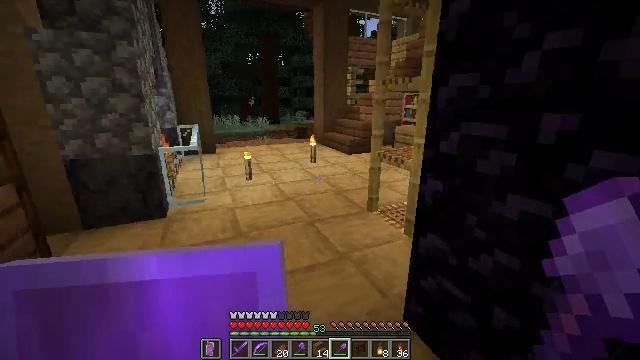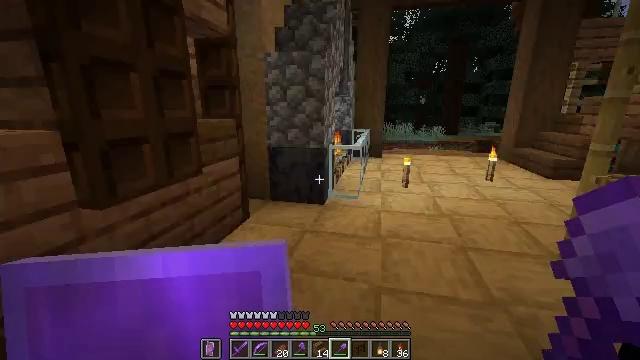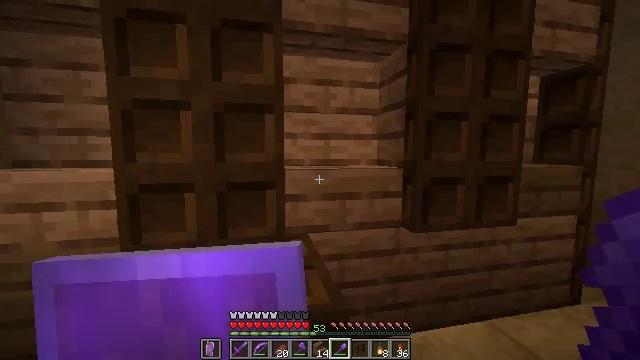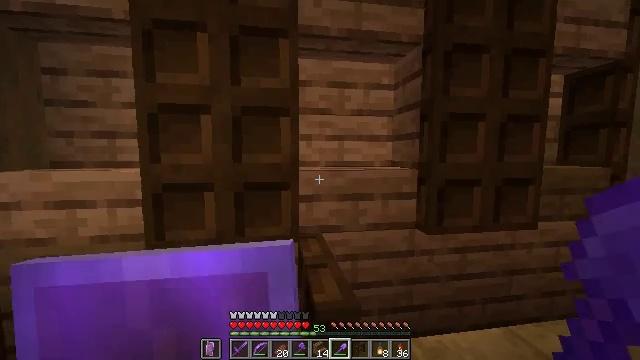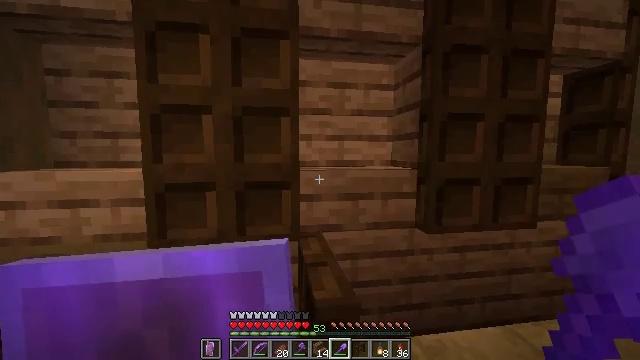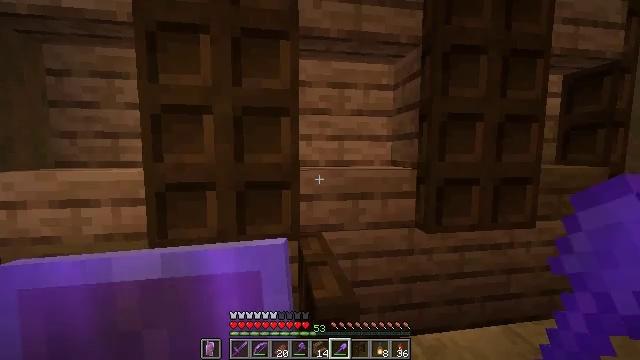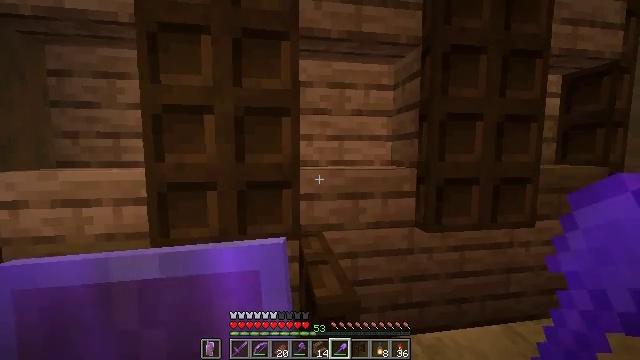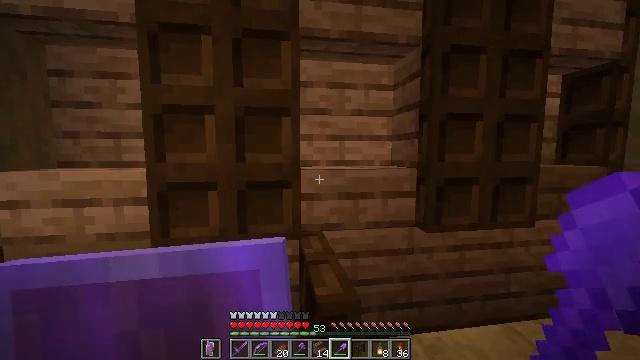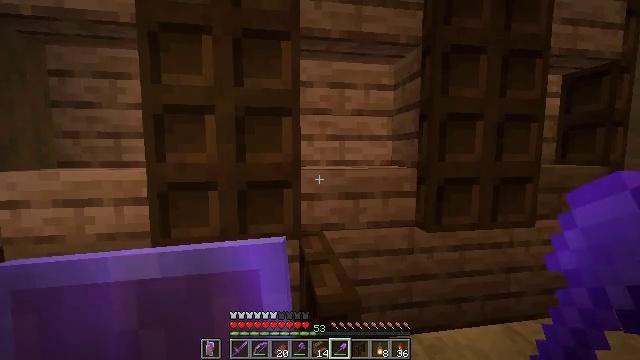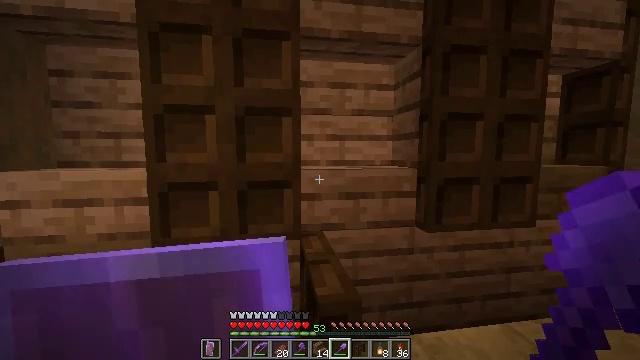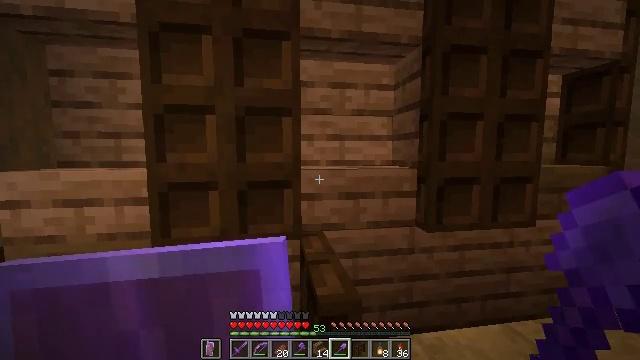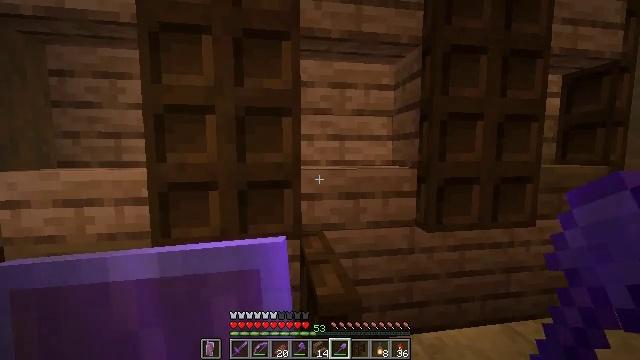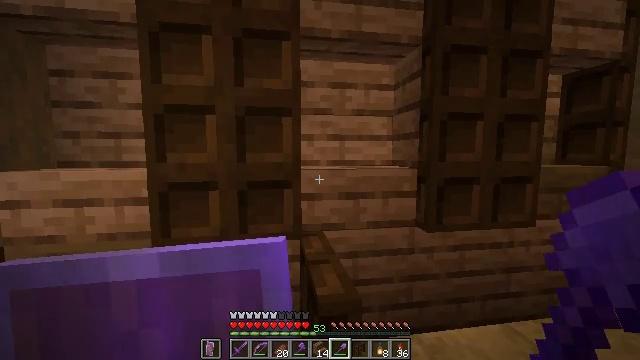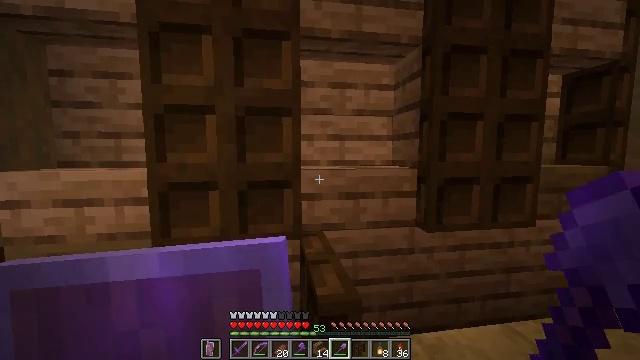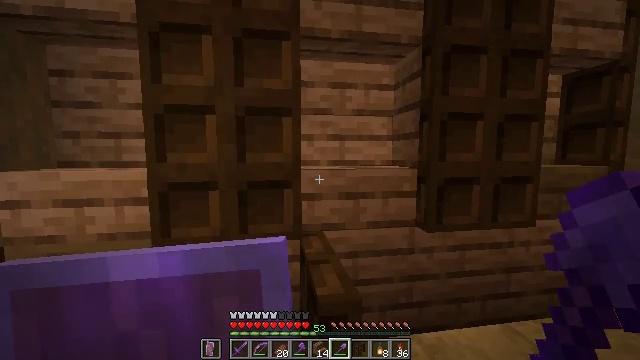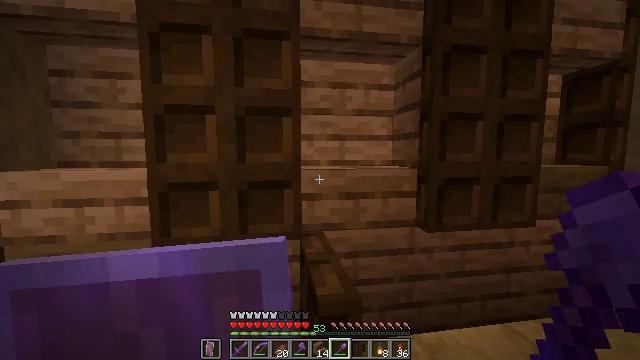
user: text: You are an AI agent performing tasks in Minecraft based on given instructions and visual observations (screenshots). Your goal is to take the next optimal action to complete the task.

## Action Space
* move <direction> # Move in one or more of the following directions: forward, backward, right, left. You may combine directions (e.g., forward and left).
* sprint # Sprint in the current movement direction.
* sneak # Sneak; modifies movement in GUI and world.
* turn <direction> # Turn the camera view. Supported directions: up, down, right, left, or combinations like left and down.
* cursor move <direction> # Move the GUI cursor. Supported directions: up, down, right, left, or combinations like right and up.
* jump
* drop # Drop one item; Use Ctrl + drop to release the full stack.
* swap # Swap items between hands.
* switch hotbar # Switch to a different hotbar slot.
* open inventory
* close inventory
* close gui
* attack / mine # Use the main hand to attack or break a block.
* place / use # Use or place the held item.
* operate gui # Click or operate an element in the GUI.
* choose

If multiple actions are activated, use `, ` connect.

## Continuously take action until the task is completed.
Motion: motion action
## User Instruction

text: Hit the beehive to retrieve it.
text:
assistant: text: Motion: turn left and up
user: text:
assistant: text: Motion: turn left and up
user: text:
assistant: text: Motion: turn left
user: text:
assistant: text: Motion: no_op
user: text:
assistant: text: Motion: no_op
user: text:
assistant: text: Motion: no_op
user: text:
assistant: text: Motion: no_op
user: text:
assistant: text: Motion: no_op
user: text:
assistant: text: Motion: no_op
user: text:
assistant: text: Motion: no_op
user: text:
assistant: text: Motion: no_op
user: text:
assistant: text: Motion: no_op
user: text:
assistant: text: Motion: no_op
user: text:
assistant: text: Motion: no_op
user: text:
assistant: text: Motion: no_op
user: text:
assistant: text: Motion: no_op
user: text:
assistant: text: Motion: no_op
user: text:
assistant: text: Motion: no_op
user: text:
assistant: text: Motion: no_op
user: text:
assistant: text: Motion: turn left and up
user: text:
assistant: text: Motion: turn left and up
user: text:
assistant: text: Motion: turn left
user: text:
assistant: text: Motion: turn left and up
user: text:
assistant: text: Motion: turn left and up
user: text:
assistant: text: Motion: turn up
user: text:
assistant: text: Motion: no_op
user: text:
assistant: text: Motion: no_op
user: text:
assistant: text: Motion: no_op
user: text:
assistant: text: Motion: no_op
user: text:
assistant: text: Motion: no_op